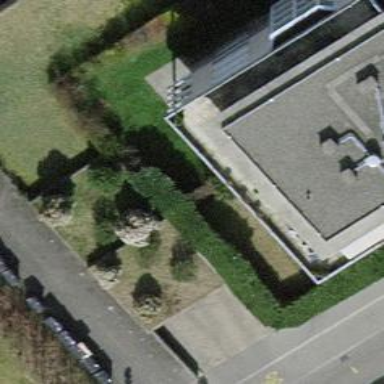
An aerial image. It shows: View of roof of building.